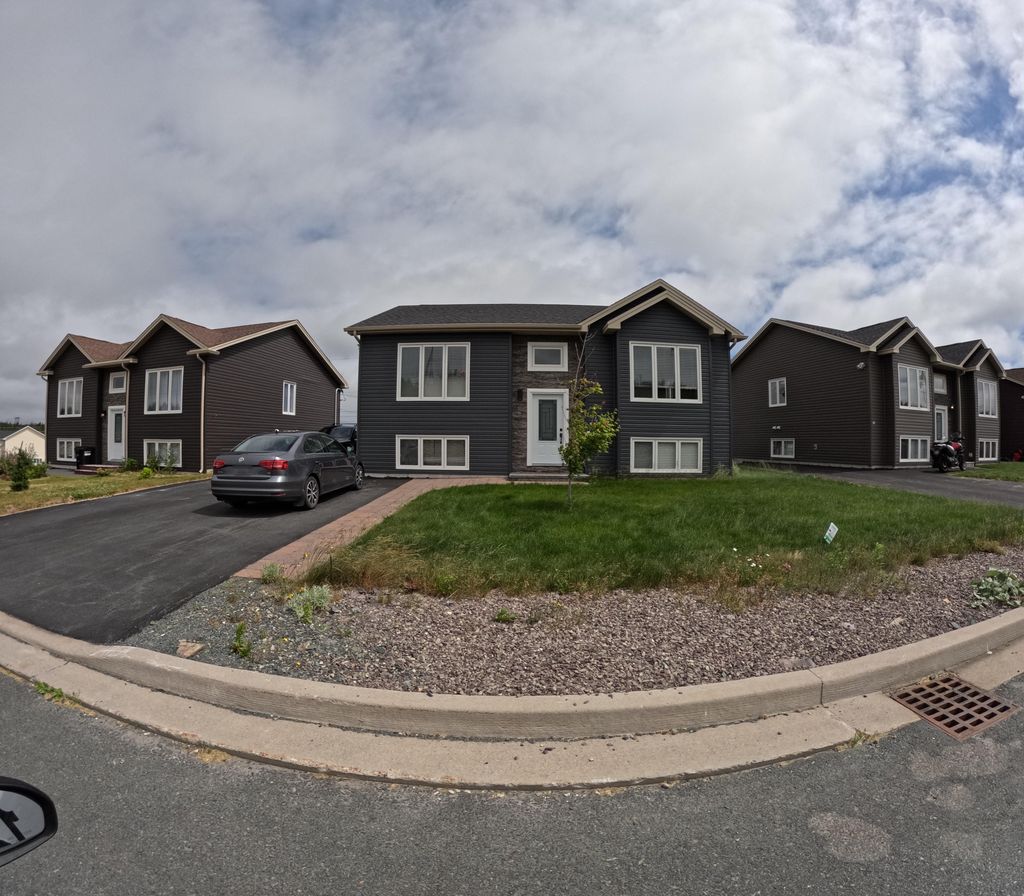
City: st_johns